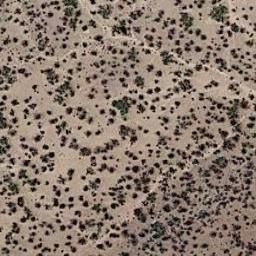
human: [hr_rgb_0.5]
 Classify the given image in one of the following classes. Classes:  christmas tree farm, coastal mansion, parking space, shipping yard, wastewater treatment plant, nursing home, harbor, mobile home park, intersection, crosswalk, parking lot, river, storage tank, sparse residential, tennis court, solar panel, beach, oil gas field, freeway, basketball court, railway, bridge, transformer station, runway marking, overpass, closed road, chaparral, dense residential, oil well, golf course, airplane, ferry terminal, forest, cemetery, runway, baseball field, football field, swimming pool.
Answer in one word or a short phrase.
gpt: chaparral